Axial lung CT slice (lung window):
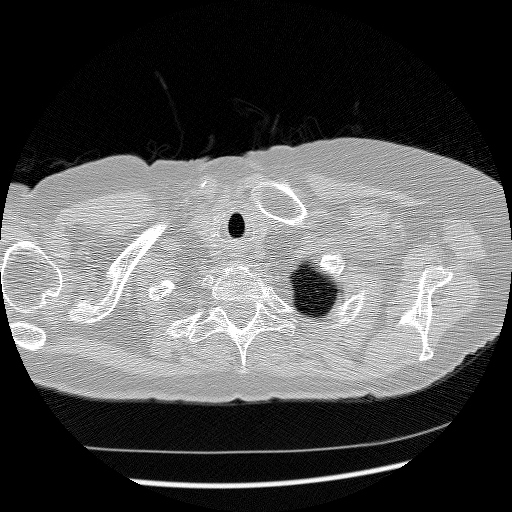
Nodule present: no